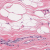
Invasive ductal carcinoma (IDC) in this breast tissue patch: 0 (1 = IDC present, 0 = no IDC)